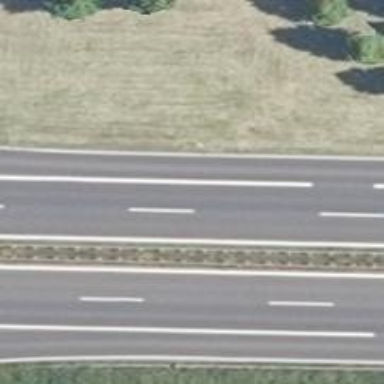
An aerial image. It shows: Asphalt trunk motorway.